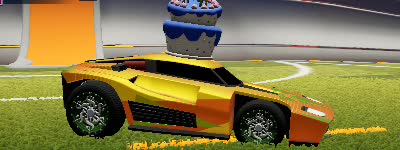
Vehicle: breakout